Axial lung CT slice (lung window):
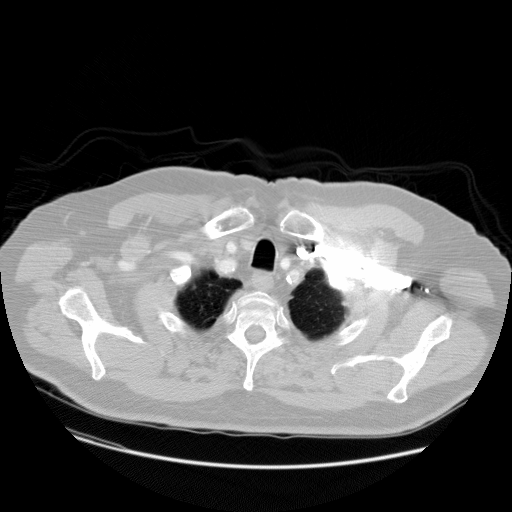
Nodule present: no